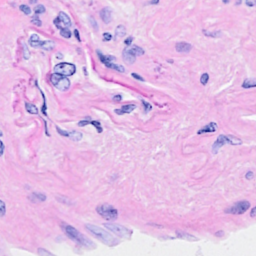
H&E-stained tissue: Breast